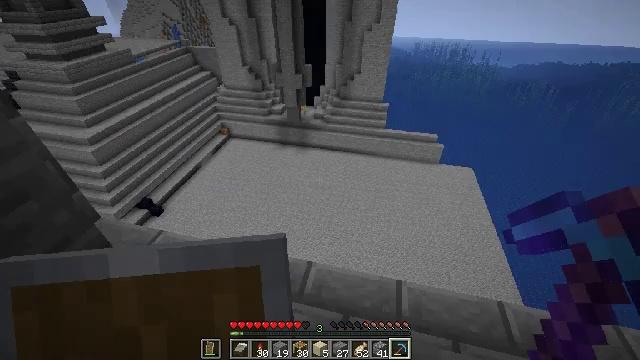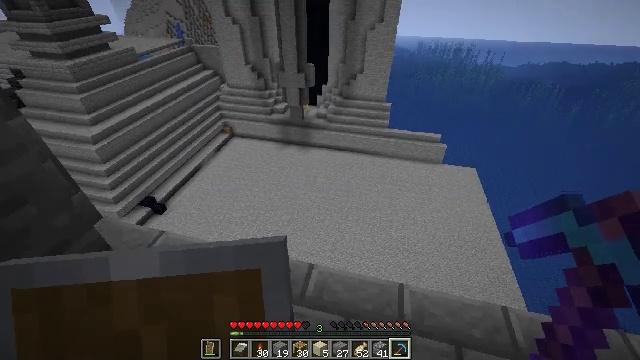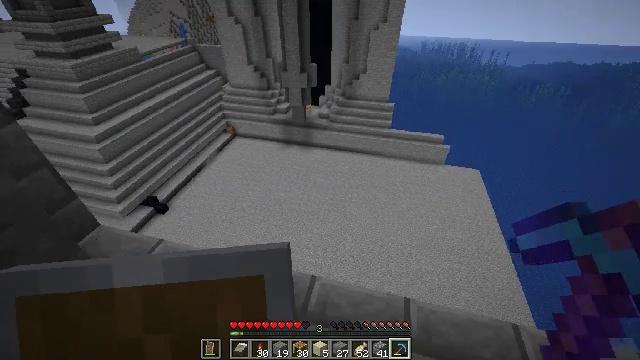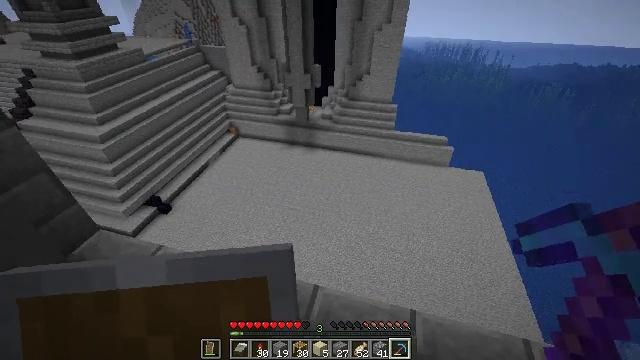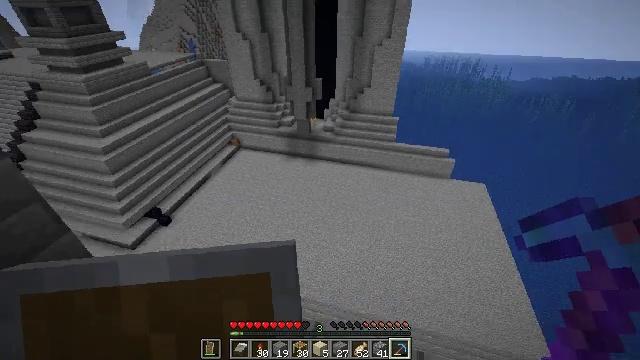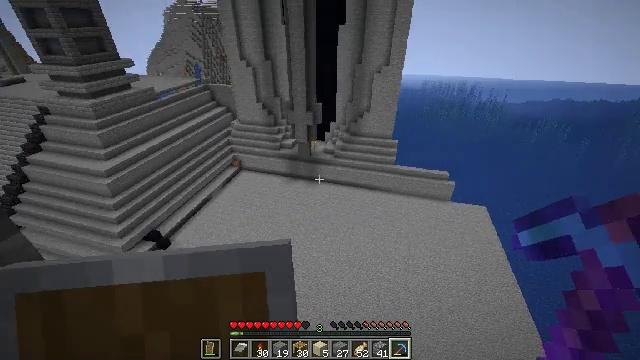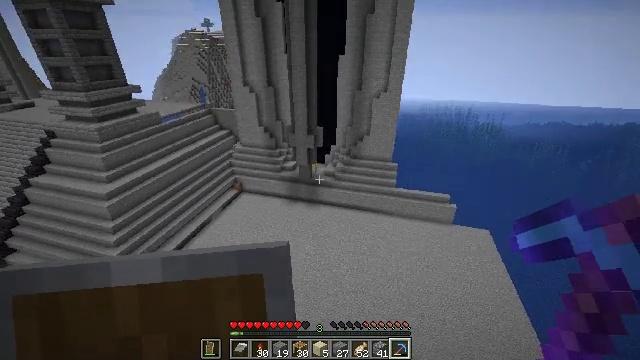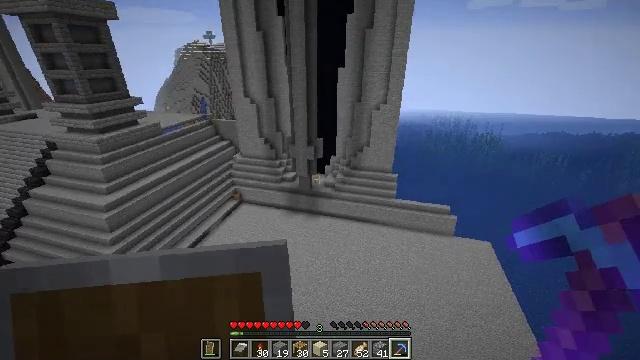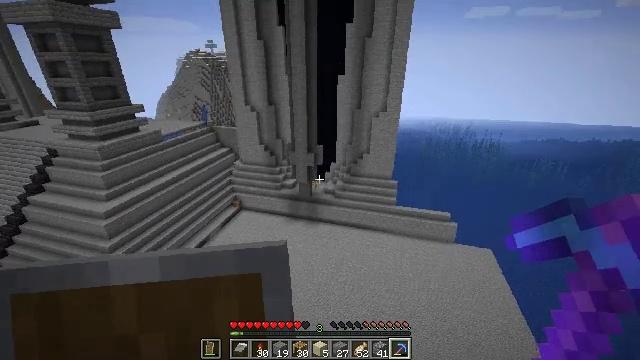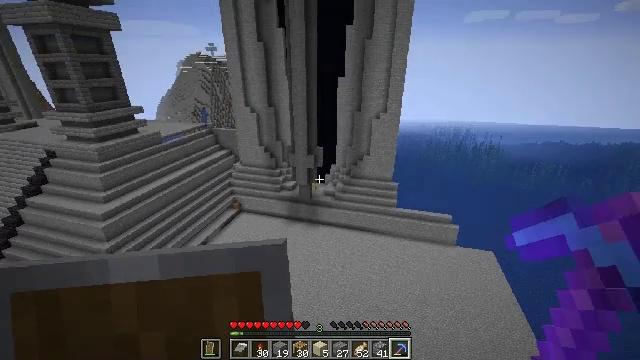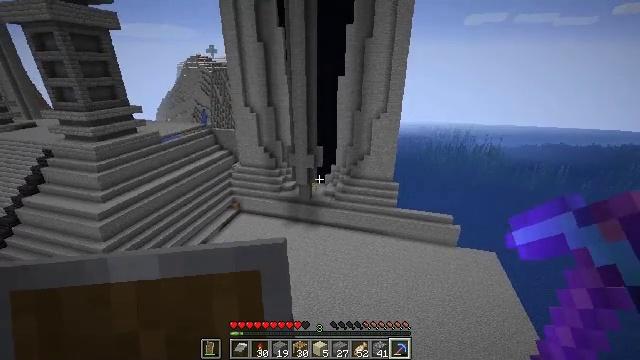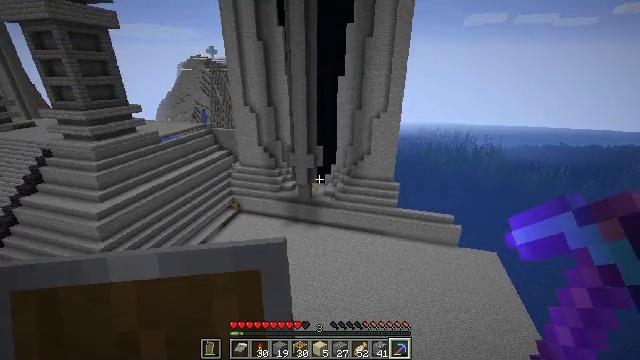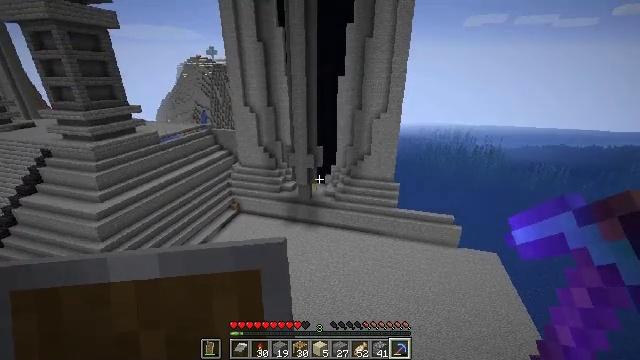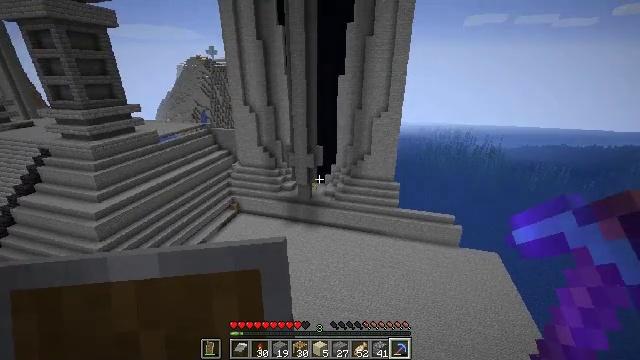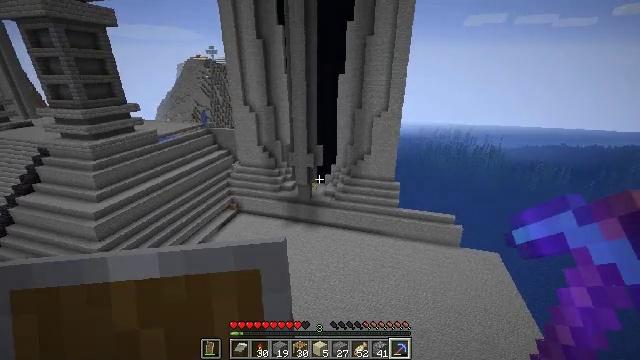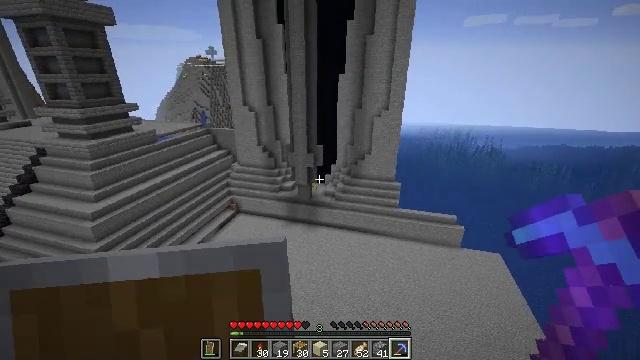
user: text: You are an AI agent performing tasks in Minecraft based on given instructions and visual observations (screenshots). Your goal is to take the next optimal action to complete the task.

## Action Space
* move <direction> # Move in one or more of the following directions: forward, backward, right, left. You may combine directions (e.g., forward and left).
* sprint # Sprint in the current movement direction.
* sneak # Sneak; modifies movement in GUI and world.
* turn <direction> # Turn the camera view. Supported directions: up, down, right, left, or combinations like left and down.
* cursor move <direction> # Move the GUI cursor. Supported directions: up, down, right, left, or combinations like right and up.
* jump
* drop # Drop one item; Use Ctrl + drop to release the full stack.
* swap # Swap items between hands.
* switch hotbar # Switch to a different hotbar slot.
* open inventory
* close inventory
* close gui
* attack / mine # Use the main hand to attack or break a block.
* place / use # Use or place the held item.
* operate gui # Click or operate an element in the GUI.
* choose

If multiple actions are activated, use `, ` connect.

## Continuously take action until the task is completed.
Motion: motion action
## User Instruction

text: Break the scaffolding for reuse.
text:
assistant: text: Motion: move forward
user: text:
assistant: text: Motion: move forward
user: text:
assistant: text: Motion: move forward
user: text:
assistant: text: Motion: move forward, turn up, jump
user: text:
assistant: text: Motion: move forward, turn up, jump
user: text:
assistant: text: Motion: move forward, turn up, jump
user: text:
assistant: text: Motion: move forward, turn up
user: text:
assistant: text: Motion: move forward, turn up, jump
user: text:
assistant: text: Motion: move forward, jump
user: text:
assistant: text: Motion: move forward, jump
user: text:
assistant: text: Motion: move forward, jump
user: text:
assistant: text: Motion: move forward, jump
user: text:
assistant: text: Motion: move forward
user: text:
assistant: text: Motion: move forward, jump
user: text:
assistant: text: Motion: move forward, jump
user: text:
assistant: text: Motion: move forward
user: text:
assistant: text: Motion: move forward
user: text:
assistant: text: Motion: move forward
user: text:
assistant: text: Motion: move forward
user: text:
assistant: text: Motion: move forward
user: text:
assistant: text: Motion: no_op
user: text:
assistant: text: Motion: no_op
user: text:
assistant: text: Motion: no_op
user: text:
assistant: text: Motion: turn up
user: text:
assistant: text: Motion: turn right
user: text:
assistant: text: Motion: turn right
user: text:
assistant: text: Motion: turn right and down
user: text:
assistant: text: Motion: no_op
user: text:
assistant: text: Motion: no_op
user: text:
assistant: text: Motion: no_op